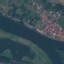
Label: River